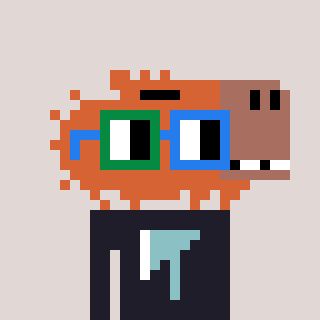
a pixel art character with square green and blue glasses, a capybara-shaped head and a grayscale-colored body on a warm background